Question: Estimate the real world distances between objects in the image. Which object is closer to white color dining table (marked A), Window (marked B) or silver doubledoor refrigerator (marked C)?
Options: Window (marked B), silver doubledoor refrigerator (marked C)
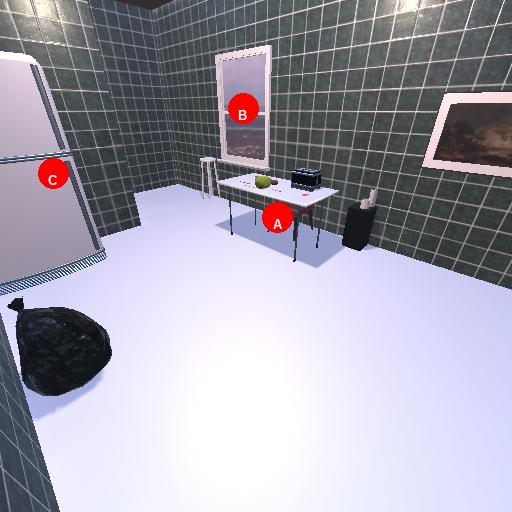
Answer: Window (marked B)